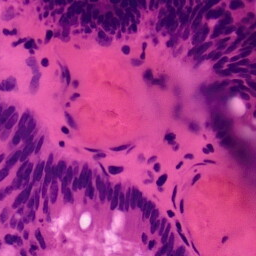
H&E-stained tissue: Colon